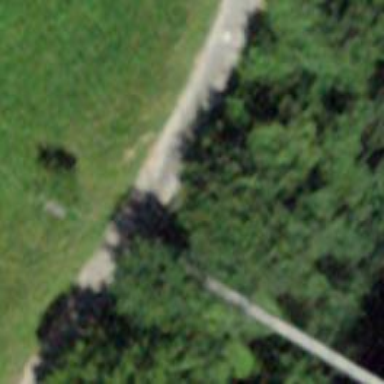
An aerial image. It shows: Metal-surfaced path bridge.